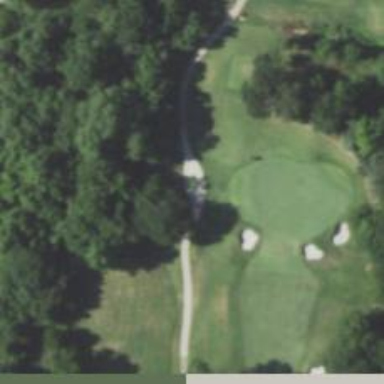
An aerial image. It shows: Service road designated as golf cart path.